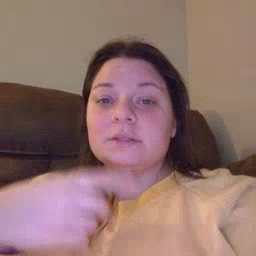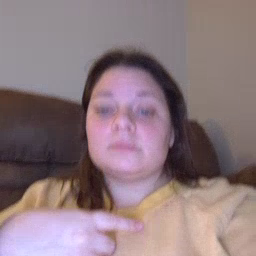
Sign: face